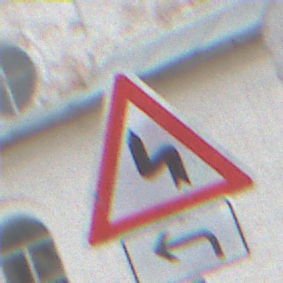
Verkehrszeichen: DoppelkurveZunaechstLinks
Zusatzzeichen unten: RichtungsangabeDurchPfeile2
Umgebung: Outdoor, Nature
Tageszeit: MorningAfternoon
Wetter: PartlyCloudy
Licht: Natural
Jahreszeit: Autumn
Kontrast: LowContrast